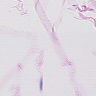
Metastatic tissue present: no